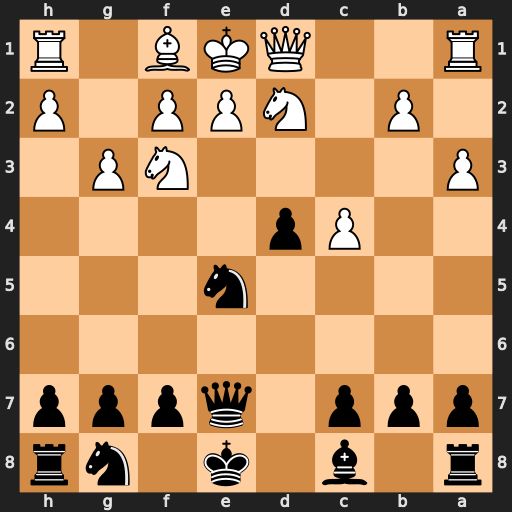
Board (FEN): r1b1k1nr/ppp1qppp/8/4n3/2Pp4/P4NP1/1P1NPP1P/R2QKB1R
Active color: b
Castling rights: KQkq
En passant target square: -
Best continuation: Nd3#